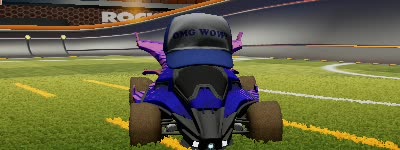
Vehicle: aftershock